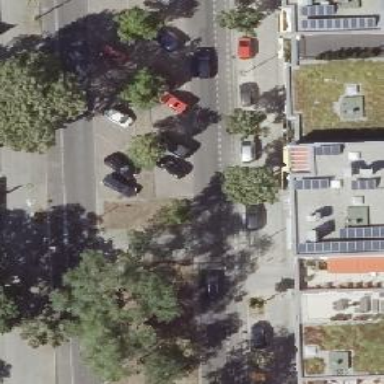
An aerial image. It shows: Tertiary road with asphalt surface. There is parking on the right side partly on the curb.